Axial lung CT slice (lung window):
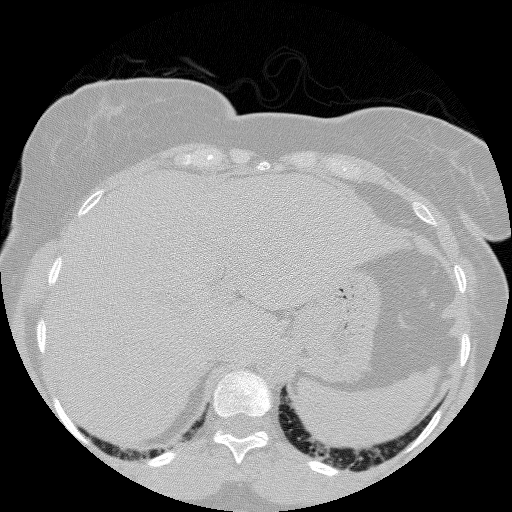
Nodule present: no